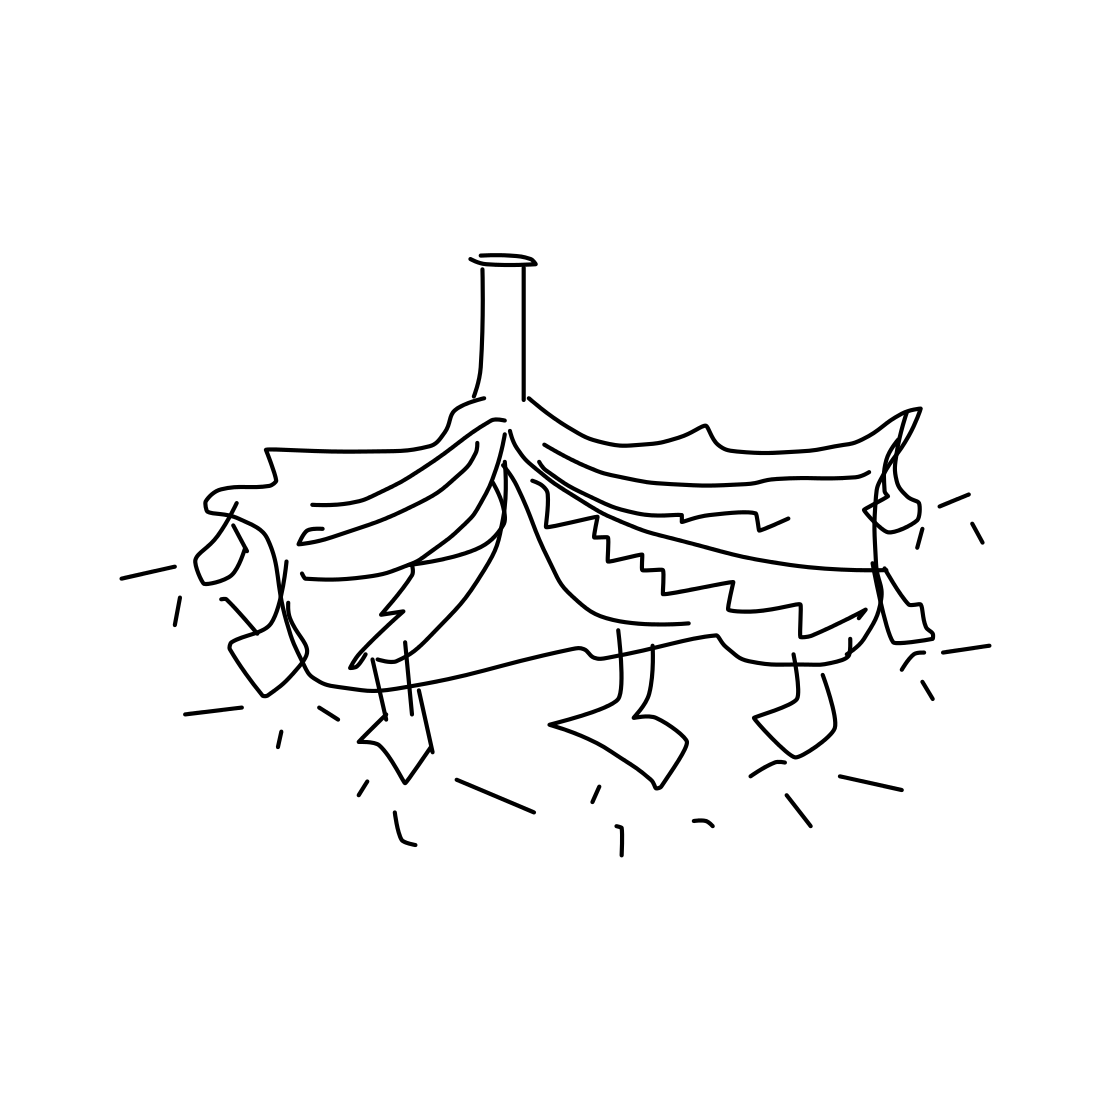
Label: chandelier